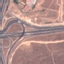
Land use / land cover: Highway